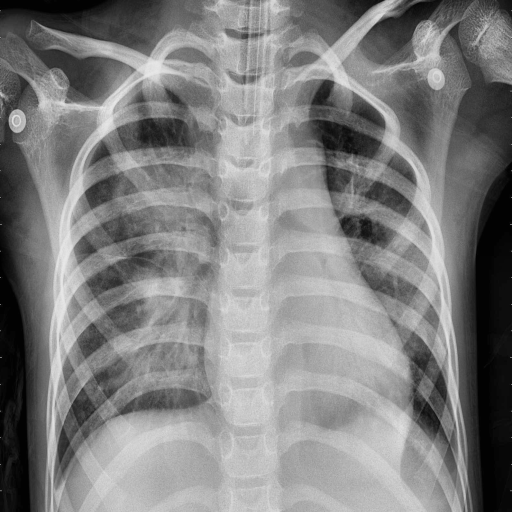
Finding: PNEUMONIA